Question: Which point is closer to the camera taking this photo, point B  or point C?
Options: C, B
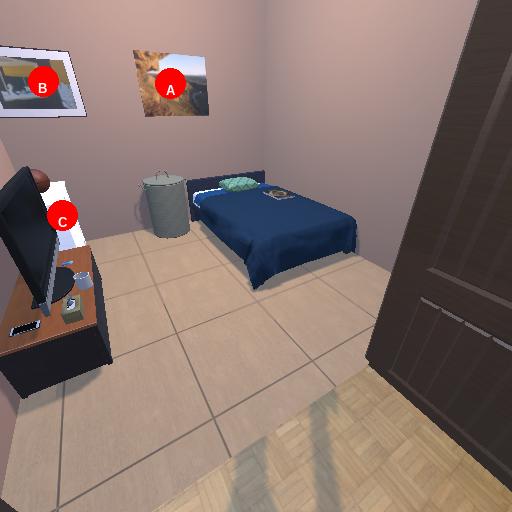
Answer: C